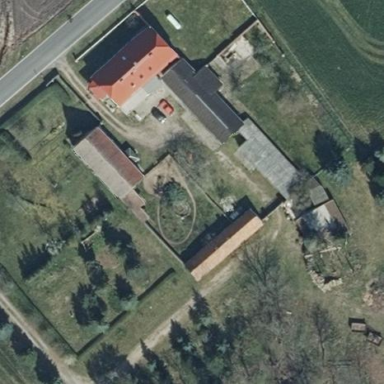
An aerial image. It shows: Farmyard area.